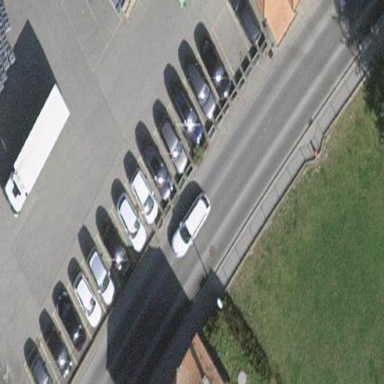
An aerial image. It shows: Parking area with asphalt surface.